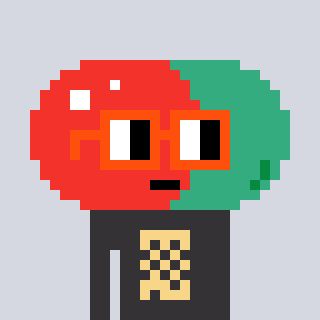
a pixel art character with square orange glasses, a pill-shaped head and a grayscale-colored body on a cool background